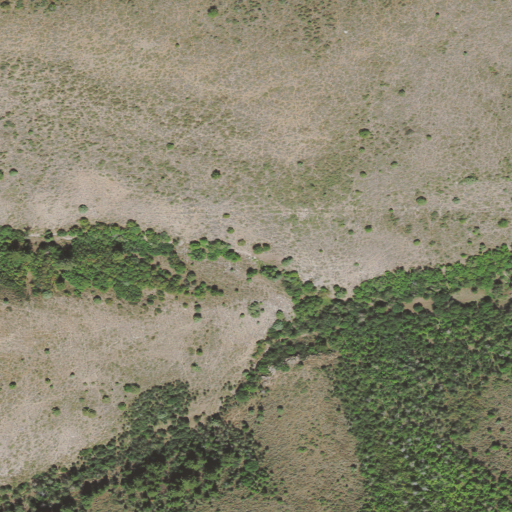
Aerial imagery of valley in Utah named Slideout Canyon containing shrub, evergreen forest, and deciduous forest